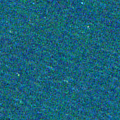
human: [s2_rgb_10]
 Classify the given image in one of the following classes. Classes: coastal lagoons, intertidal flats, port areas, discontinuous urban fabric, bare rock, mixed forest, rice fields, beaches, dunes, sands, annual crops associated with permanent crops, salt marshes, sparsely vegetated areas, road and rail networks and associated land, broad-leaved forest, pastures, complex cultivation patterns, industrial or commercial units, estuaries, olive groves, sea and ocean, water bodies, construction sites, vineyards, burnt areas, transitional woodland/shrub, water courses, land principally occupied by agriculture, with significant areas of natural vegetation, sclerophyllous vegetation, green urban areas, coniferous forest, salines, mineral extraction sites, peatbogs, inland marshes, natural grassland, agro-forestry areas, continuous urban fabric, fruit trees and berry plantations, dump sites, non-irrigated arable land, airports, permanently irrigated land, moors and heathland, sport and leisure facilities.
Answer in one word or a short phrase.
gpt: sea and ocean